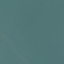
Land use / land cover class: SeaLake